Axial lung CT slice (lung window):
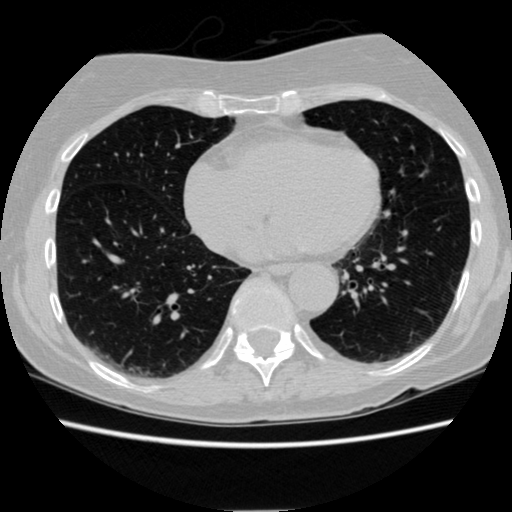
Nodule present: no